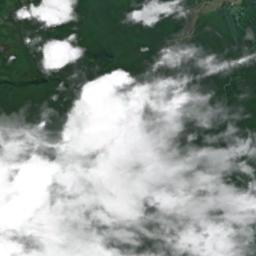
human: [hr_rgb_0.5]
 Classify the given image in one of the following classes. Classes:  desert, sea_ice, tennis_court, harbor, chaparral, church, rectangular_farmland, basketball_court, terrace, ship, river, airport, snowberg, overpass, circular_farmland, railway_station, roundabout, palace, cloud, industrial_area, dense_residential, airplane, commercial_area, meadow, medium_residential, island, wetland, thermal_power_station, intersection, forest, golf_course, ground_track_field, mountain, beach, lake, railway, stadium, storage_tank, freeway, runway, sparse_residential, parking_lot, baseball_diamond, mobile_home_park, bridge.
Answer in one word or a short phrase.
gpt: cloud